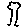
Label: tree